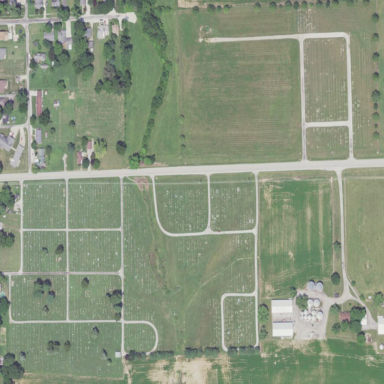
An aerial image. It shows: Cemetery.